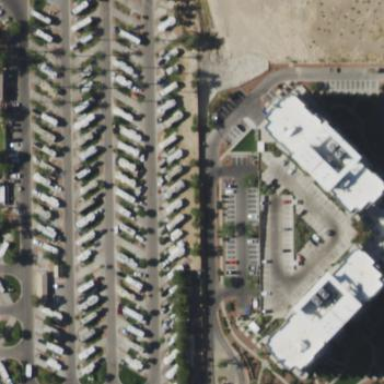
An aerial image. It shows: Parking area with surface.